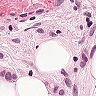
Metastatic tissue present: yes